Aerial crown-view tile of a tropical tree (Barro Colorado Island, Panama), acquired 20240716:
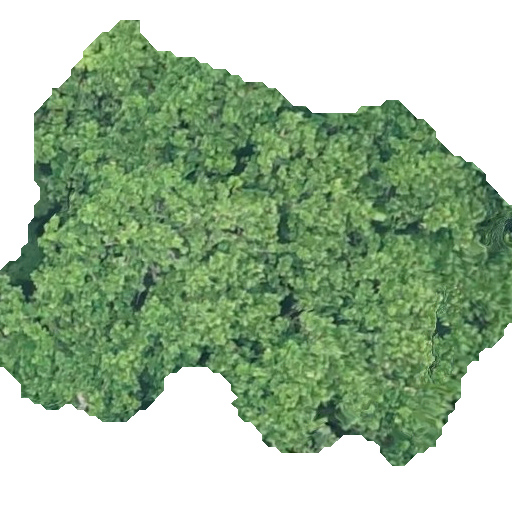
Species: Anacardium excelsum
GBIF accepted scientific name: Anacardium excelsum
Crown area: 255.782 m²